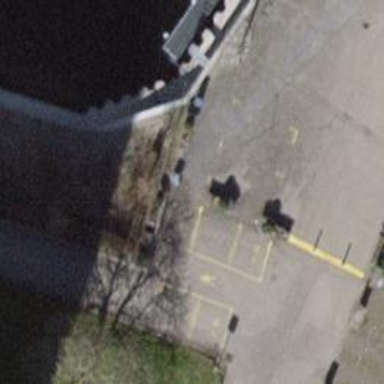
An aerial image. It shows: Bicycle parking area.